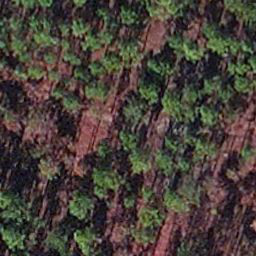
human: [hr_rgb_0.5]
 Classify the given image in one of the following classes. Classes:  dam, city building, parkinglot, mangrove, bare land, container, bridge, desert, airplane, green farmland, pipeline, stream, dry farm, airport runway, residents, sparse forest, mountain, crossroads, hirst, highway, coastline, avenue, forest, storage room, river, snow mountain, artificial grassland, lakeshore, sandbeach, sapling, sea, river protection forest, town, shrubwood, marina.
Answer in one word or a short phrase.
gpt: sapling